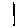
Label: line